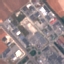
Land use / land cover class: Industrial